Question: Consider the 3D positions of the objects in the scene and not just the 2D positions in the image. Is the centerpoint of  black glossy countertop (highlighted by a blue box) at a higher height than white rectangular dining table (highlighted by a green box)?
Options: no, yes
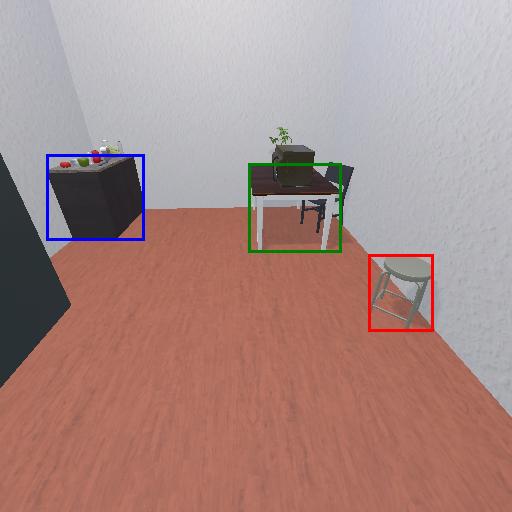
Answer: no